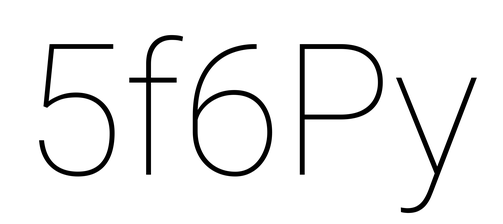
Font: Roboto_Thin